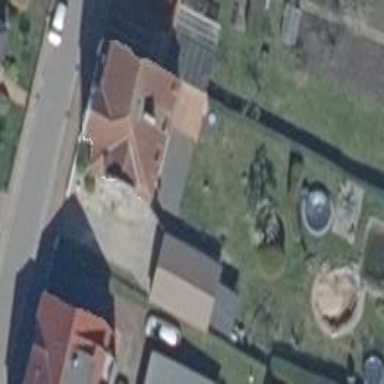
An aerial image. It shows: Detached building.